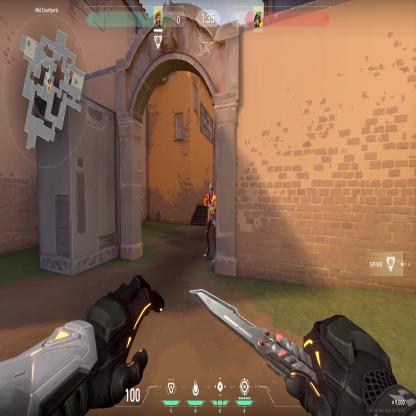
Label: enemy